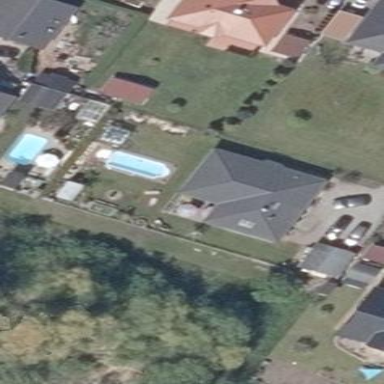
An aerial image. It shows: Detached building.